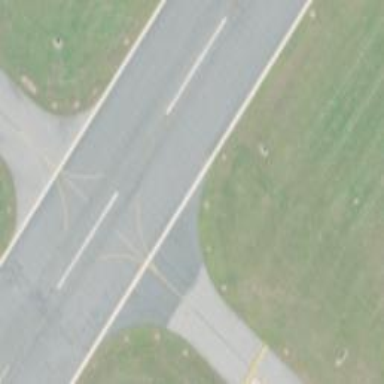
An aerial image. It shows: View of taxiway at the airport.